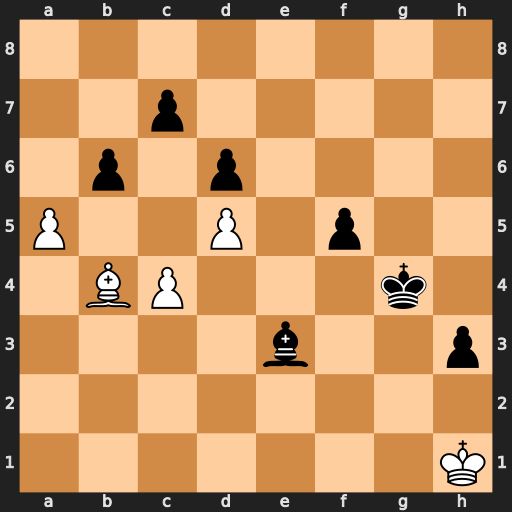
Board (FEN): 8/2p5/1p1p4/P2P1p2/1BP3k1/4b2p/8/7K
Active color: w
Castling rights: -
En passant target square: -
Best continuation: a6 b5 c5